Question: When I click the Landscape checkboxes below to remove them, Xcode (version 6.1.1) just turns them back on. If I go to the Info tab and remove the landscape displays from the arrays there, it just puts them back. The project file is not write protected.

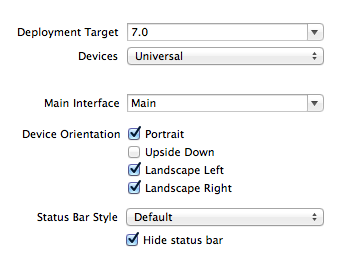
Answer: Check if the info.plist file is writable.
Open your app's info.plist file.
Find the "Supported interface orientations" entry.
Click the minus button on the entry for the orientation you want to remove.